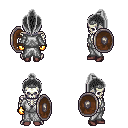
a pixel art fantasy rpg character, male body template, skeleton, white robe, teal pants, gray long topknot hairstyle, iron tiara, gold gloves, maroon shoes, shield, four views (front, back, left, right), 2x2 character sprite sheet, small pixel art, hard edges, no anti-aliasing